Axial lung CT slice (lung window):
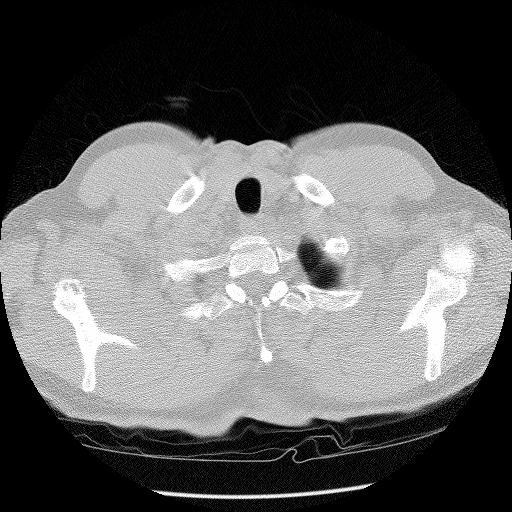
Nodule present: no